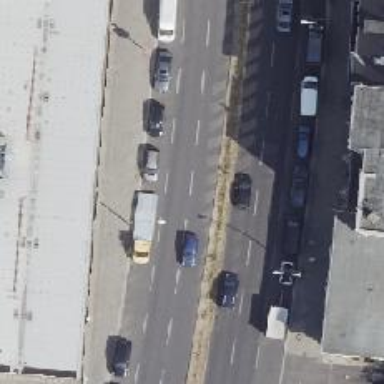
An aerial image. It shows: Primary highway with asphalt surface. It has parallel on-street parking lanes on the right side. The road is dual carriageway.